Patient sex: M
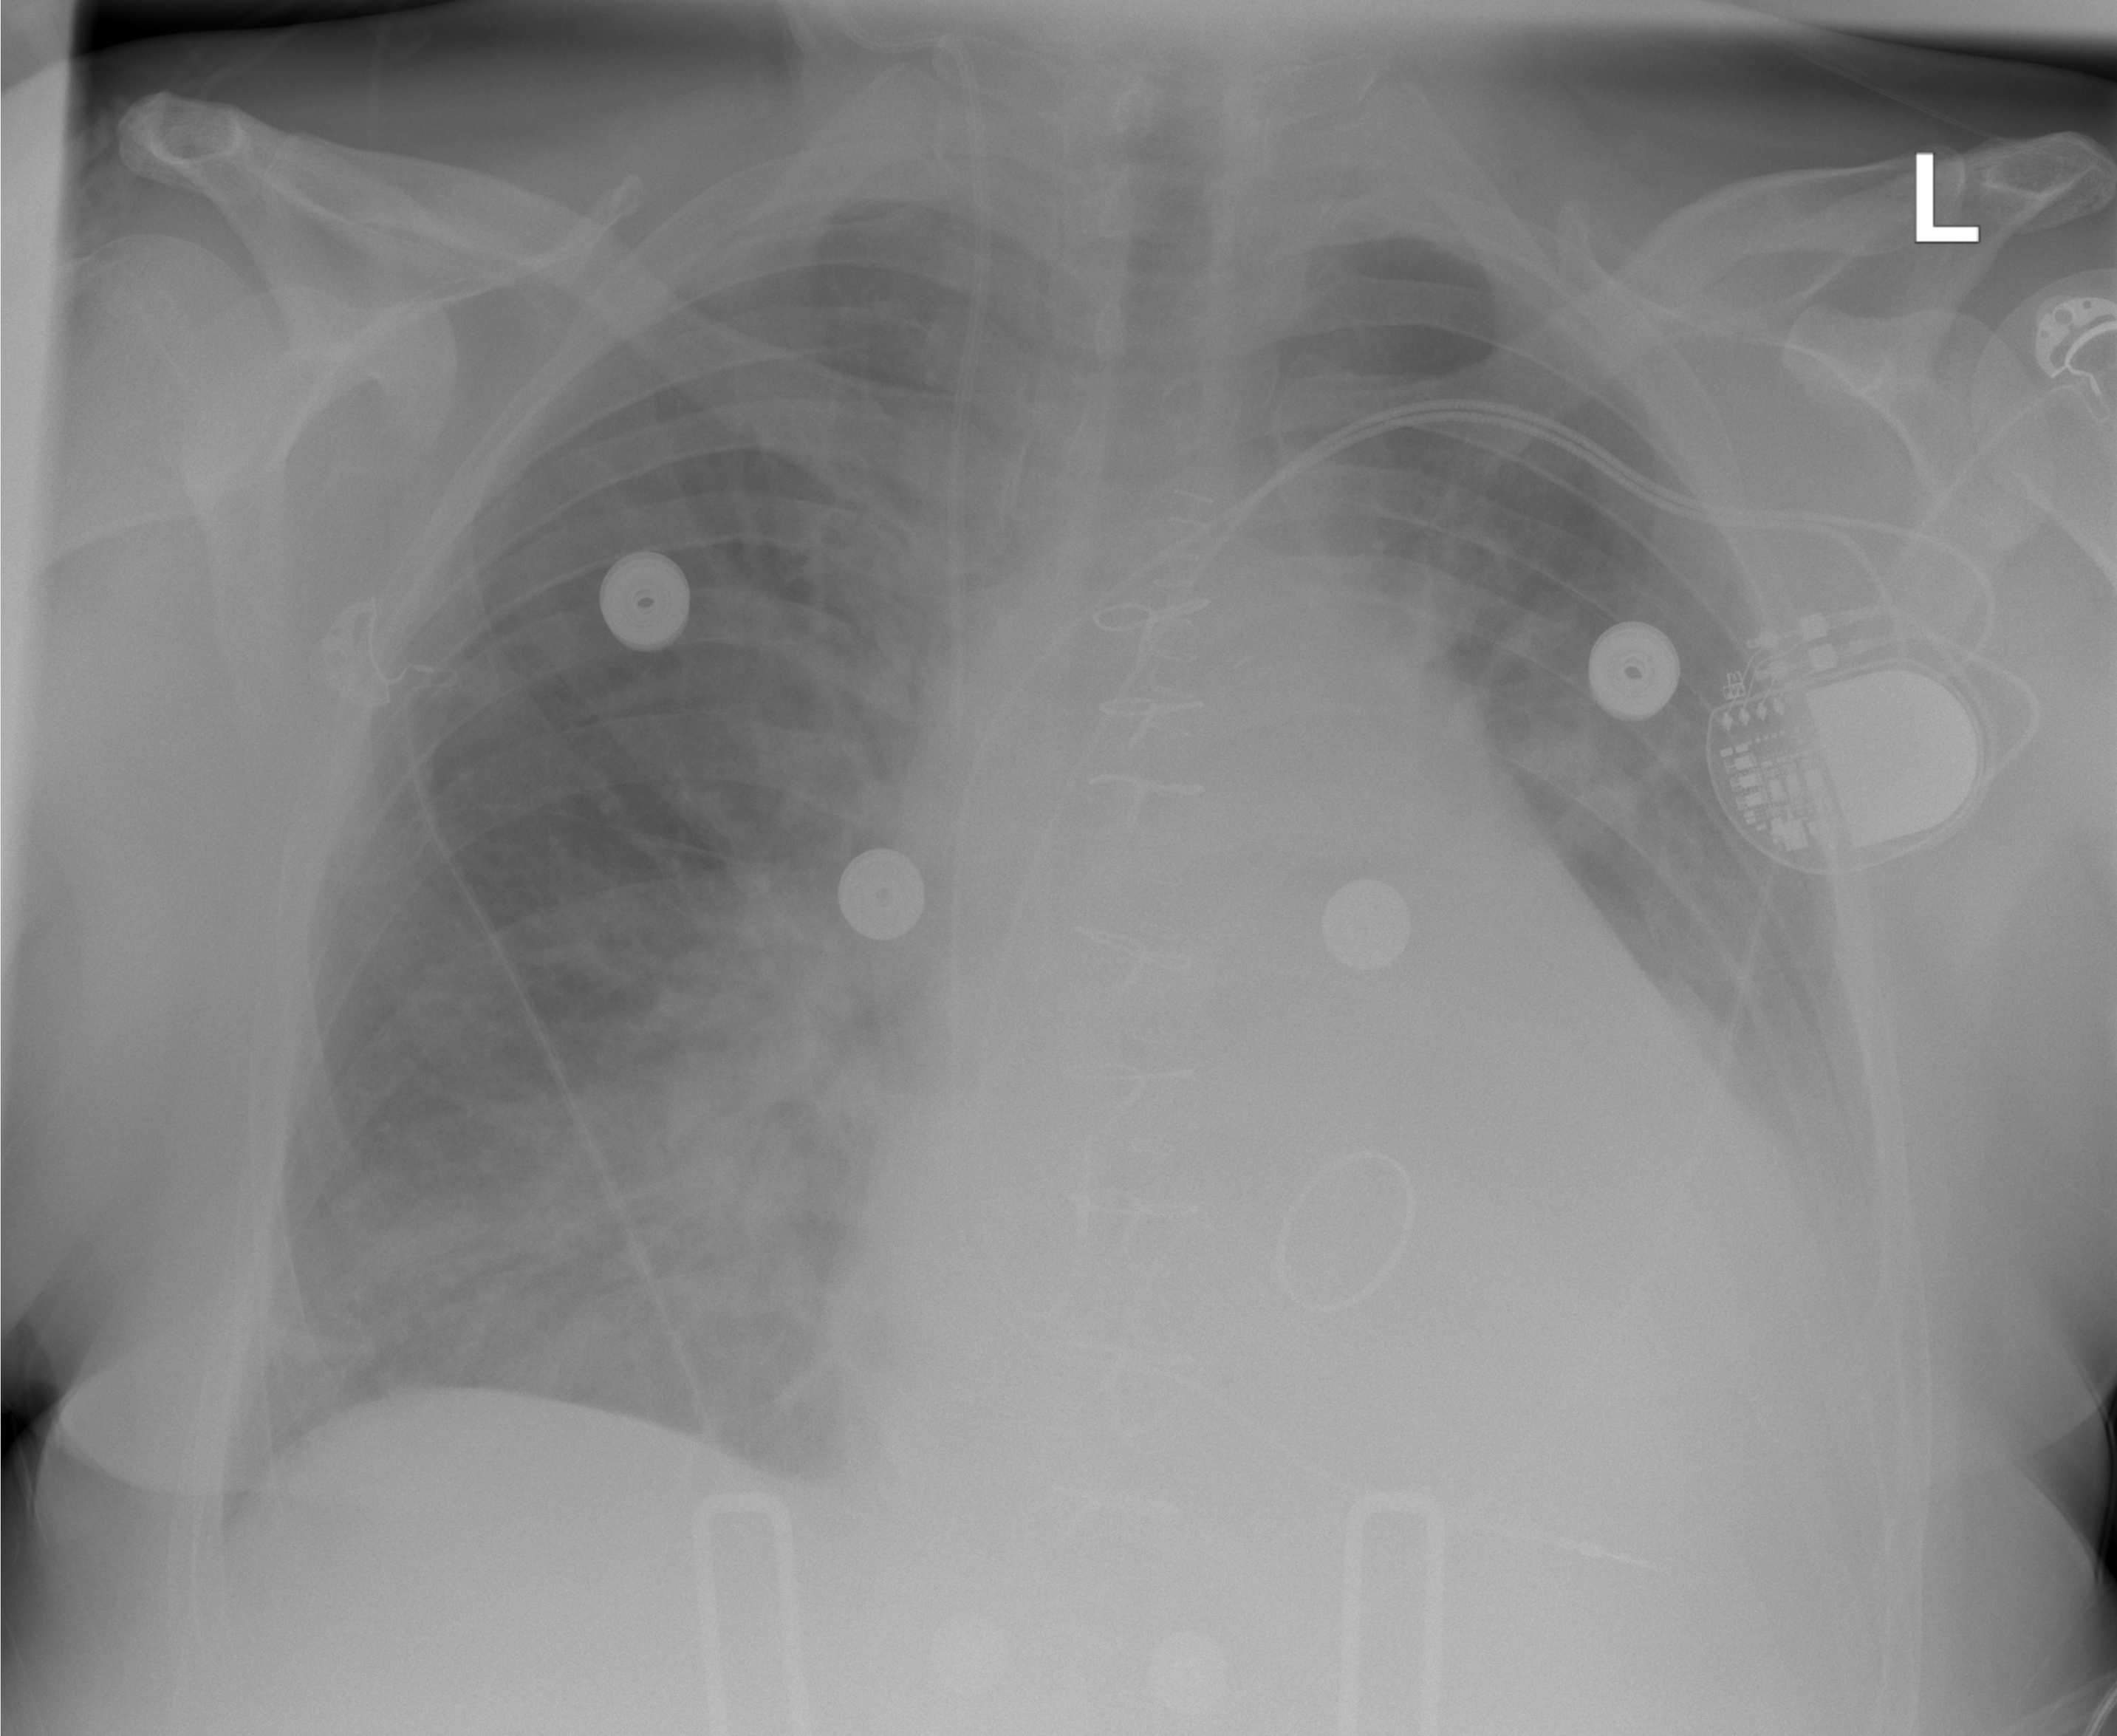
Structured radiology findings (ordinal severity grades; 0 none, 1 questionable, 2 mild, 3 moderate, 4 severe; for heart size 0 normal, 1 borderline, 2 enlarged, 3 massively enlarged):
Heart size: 3
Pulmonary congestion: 3
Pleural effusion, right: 0
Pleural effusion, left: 2
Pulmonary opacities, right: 2
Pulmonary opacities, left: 0
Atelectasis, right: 2
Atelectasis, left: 2